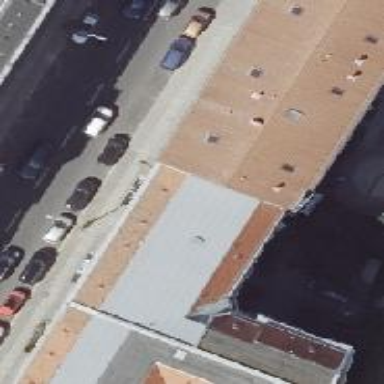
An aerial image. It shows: Shop selling clothes.